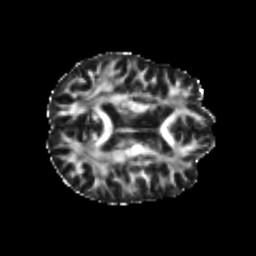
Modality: FA
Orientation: axial
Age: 23
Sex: male
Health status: healthy
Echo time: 0.074 s